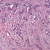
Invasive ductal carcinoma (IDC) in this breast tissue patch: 1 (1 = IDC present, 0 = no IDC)